Interaction volume radius: 5 \u00c5
Interaction volume height: 30 \u00c5
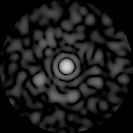
Disorder parameter: 0.8283